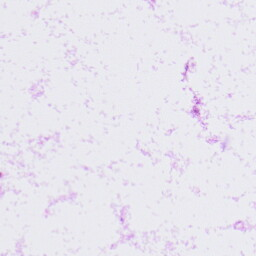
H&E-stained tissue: LymphNode